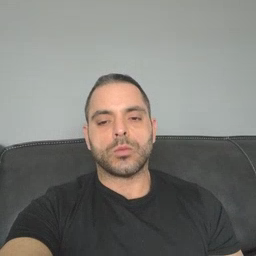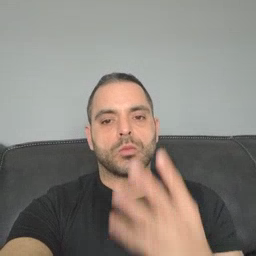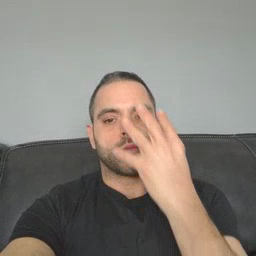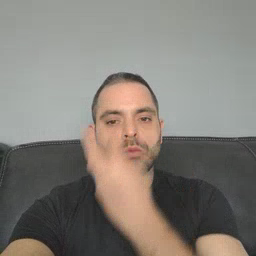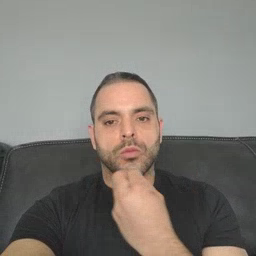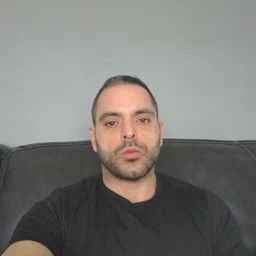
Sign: pretty